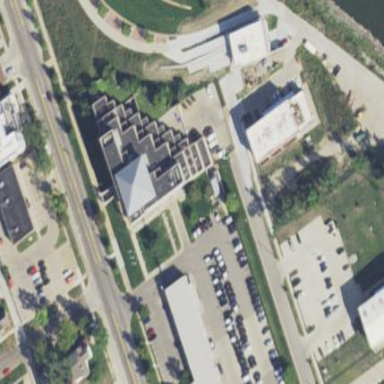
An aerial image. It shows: Police building.